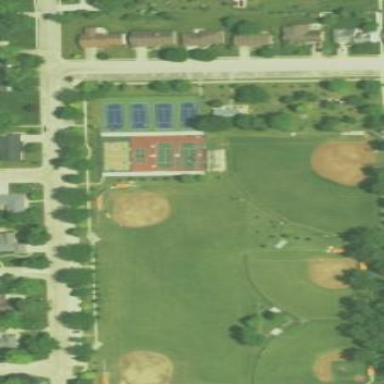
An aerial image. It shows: Baseball pitch for leisure and sports activities.